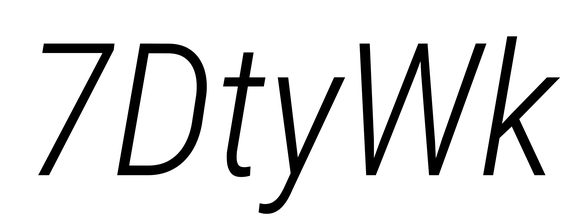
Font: Roboto-Italic_Condensed_Light_Italic